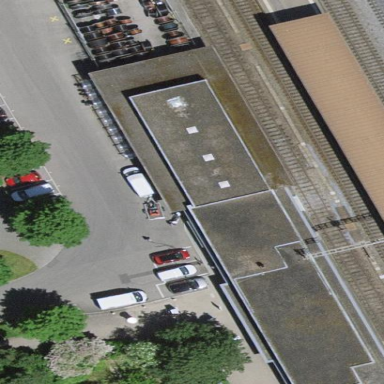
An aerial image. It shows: Transportation building.